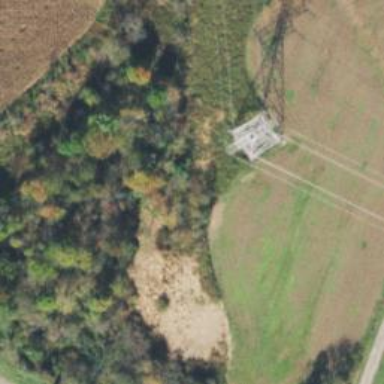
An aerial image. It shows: Lattice structure tower.